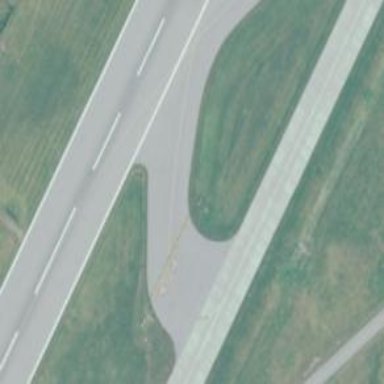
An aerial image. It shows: Image of taxiway at airport.